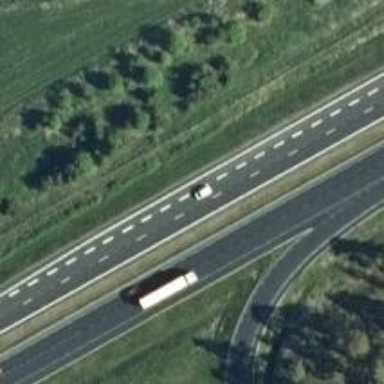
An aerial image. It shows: Asphalt motorway.